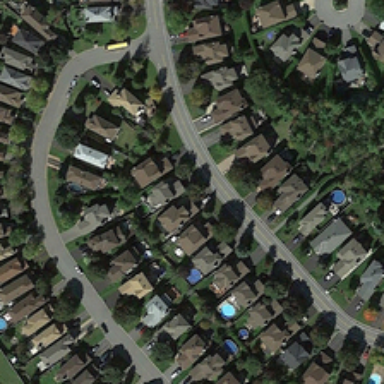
The area has a row of gray roof houses .